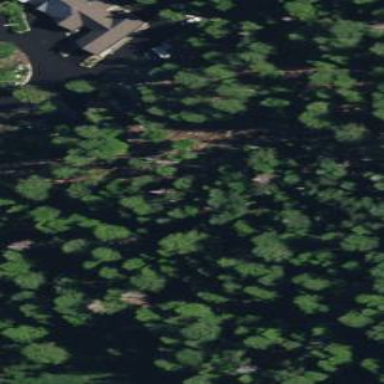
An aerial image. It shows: Evergreen woodland with needle-leaved trees.